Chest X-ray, AP view. Patient: 59 years old, sex F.
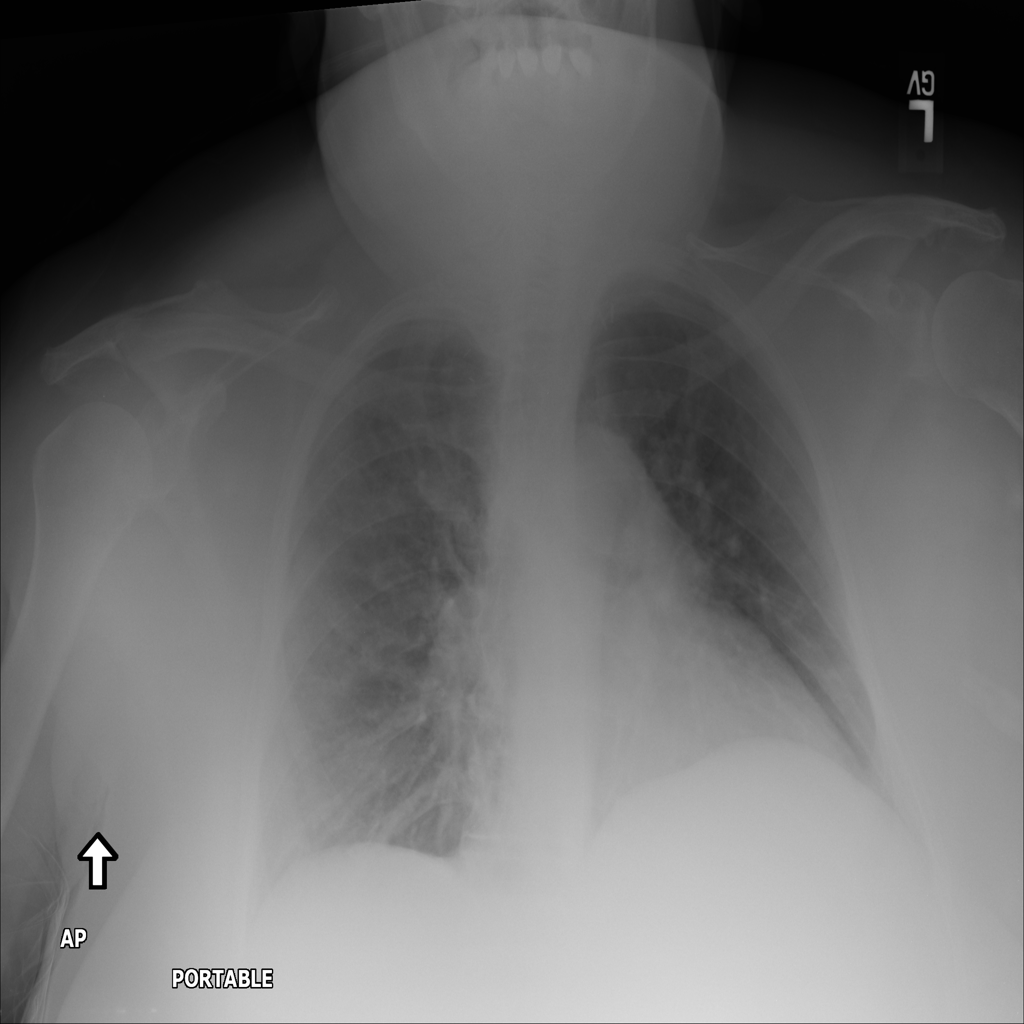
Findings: No Finding